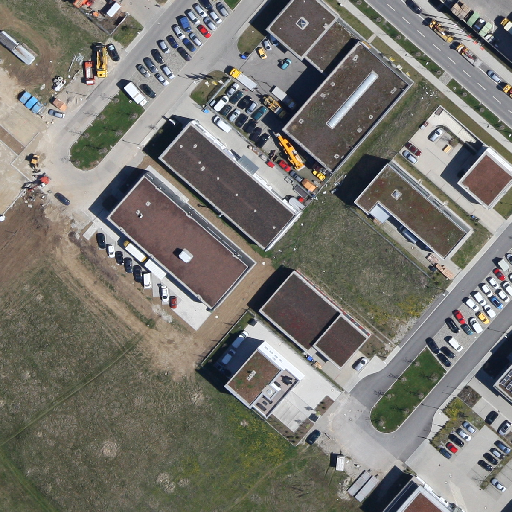
Referring expression: light-duty vehicle